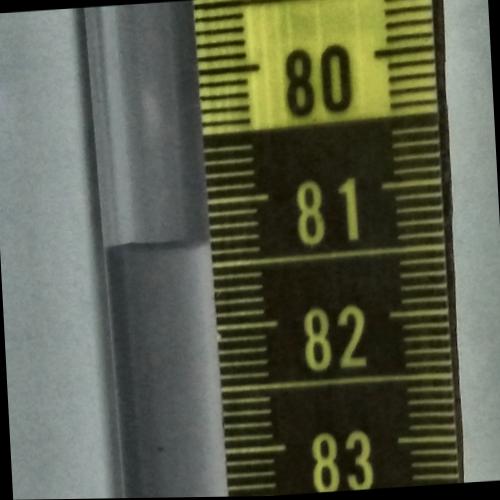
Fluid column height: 81.3 cm